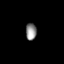
Tissue: lung
Cell type: Epithelial cells
Senescence score: 0.228
Nuclear area (px): 175
Mean DAPI intensity: 144.171